Interaction volume radius: 5 \u00c5
Interaction volume height: 30 \u00c5
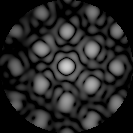
Disorder parameter: 0.2366